Question: I have a BizTalk app up and running that is currently using the WCF-BasicHttp Adapter. It's currently using only Message security using the UserName credential type and that is all working fine.
Things have since changed, we are now required to accept Client Certificates at the Transport (IIS) level for authorization of the service and still continue to use Message security for authentication into the service.
After much pain and searching, I was able to get this to work in a NON-BizTalk WCF environment basing my config of bits of this <URL> and ended up with the following customBinding configuration:
'''
<customBinding>
<binding name="CustomCDARequestEndpointBinding">
<textMessageEncoding messageVersion="Soap11" />
<security authenticationMode="UserNameOverTransport" />
<httpsTransport requireClientCertificate="true" />
</binding>
</customBinding>
'''
This resulted in a WCF client config like so:
'''
<customBinding>
<binding name="CDARequestEndpoint">
<security defaultAlgorithmSuite="Default" authenticationMode="UserNameOverTransport"
requireDerivedKeys="true" includeTimestamp="true" messageSecurityVersion="WSSecurity11WSTrustFebruary2005WSSecureConversationFebruary2005WSSecurityPolicy11BasicSecurityProfile10">
<localClientSettings detectReplays="false" />
<localServiceSettings detectReplays="false" />
</security>
<textMessageEncoding messageVersion="Soap11" />
<httpsTransport requireClientCertificate="true" />
</binding>
</customBinding>
</bindings>
<behaviors>
<endpointBehaviors>
<behavior name="ohBehave">
<clientCredentials useIdentityConfiguration="false">
<clientCertificate findValue="6D0DBF387484B25A16D0E3E53DBB178A366DA954" storeLocation="CurrentUser"
x509FindType="FindByThumbprint" />
</clientCredentials>
</behavior>
</endpointBehaviors>
</behaviors>
'''
This works perfectly fine in a NON-BizTalk environment and it seems to be the critical piece of configuration is the '<httpsTransport requireClientCertificate="true" />' config element because of the 'requreClientCertificate' attribute. The problem is, no matter what I try, I cannot find a similar setting in the BizTalk WCF-Custom/customBinding configuration anywhere. I can't add the '<httpsTransport>' binding element extension because it doesnt' exist as on option in BizTalk

Does anyone know what my options are here?
- - -
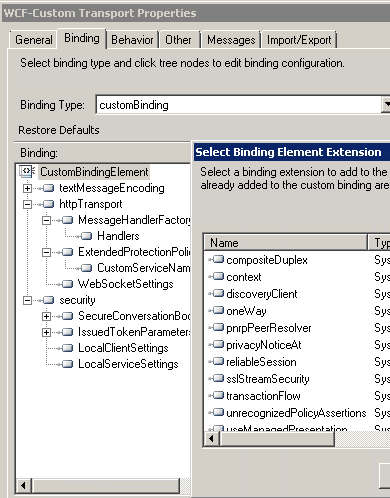
Answer: Because the WCF-BasicHttp Adapter only surfaces certain properties, you can't use it for your purpose.
Instead:
1. Start with the WCF-Custom Adapter
2. BindingType = customBinding
3. Delete httpTransport
4. Add httpsTransport (you will then see requireClientCertificate)
5. Add the clientCredentials Behavior and set your options and credentials in the Credentials tab.